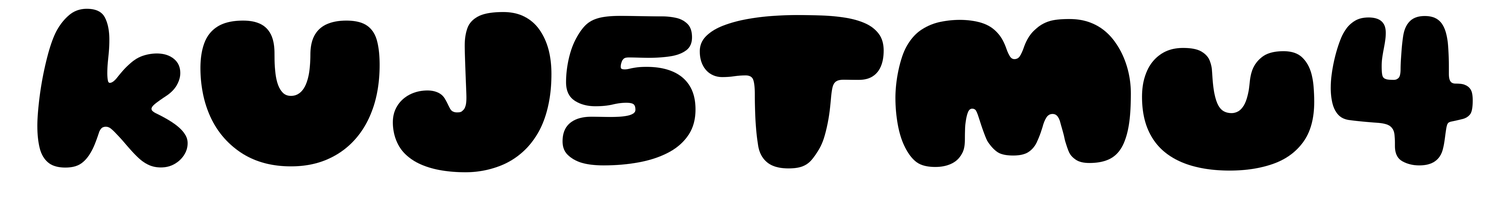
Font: Gluten_Black